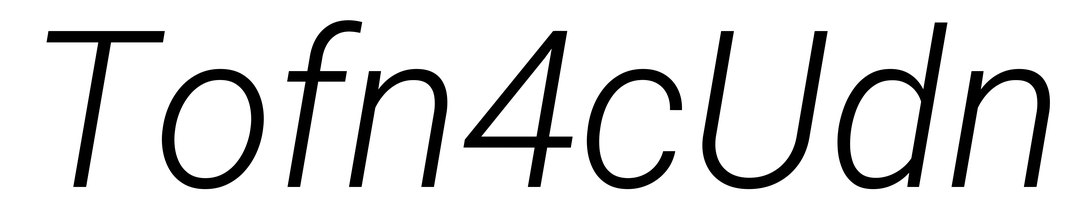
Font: Roboto-Italic_Light_Italic